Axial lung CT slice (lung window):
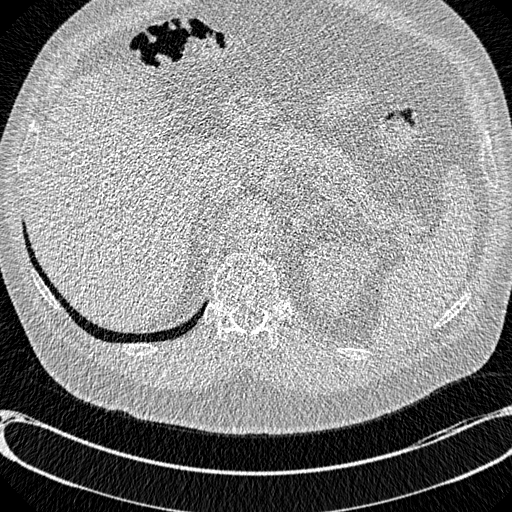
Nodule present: no